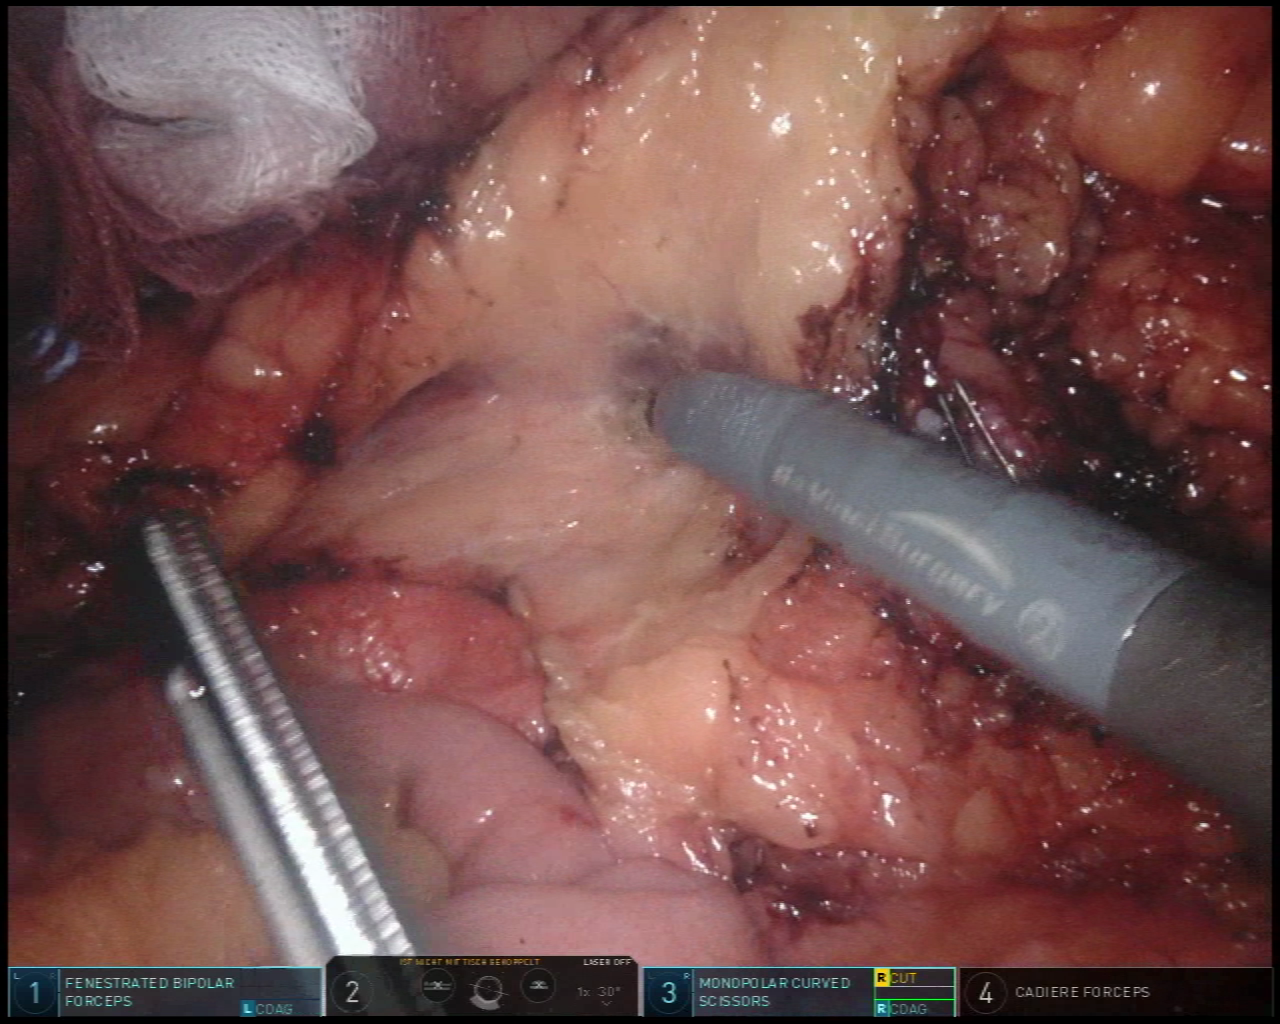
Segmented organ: small_intestine
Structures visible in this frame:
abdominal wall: no
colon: no
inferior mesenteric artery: no
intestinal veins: no
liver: no
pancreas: no
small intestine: yes
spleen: no
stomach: no
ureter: no
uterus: no
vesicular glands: no